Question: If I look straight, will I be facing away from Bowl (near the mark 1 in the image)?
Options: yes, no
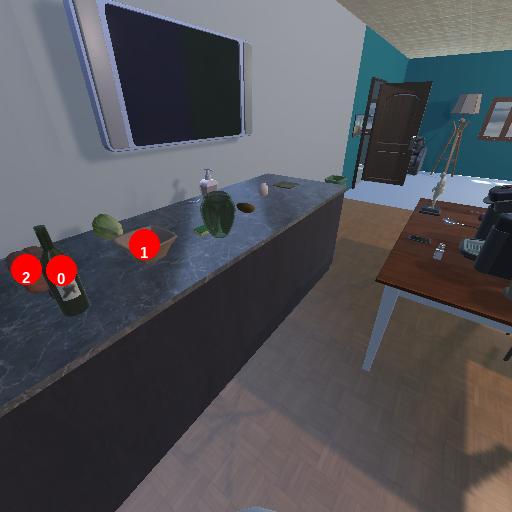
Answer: yes